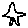
Label: star